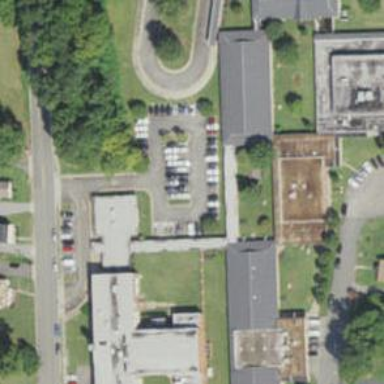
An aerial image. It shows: View of roof of building.